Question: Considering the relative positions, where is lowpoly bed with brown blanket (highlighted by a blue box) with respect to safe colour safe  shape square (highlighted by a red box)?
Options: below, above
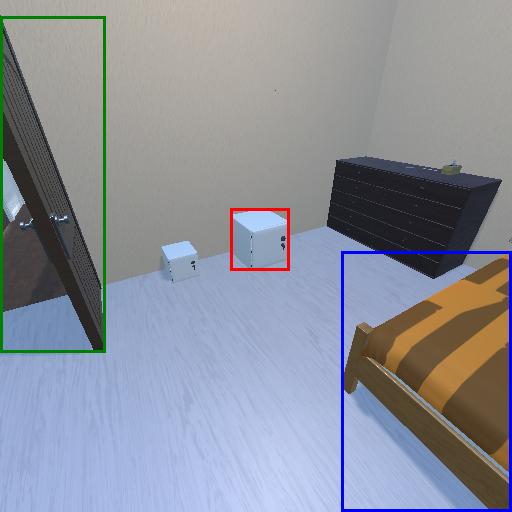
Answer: below